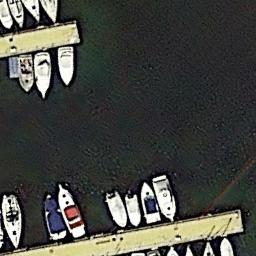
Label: harbor